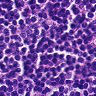
Metastatic tissue present: no